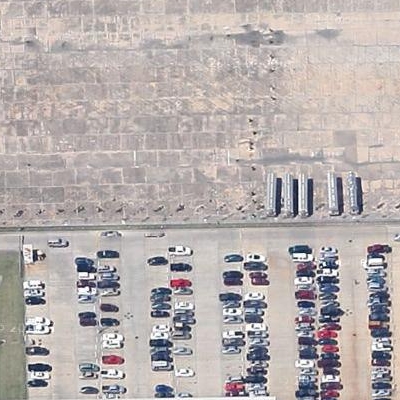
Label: gParking